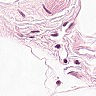
Metastatic tissue present: no